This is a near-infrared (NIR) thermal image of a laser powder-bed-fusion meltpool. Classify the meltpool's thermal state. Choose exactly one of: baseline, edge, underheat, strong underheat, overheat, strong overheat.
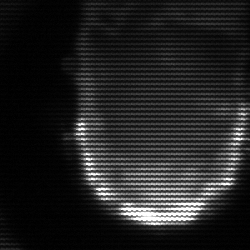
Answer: baseline